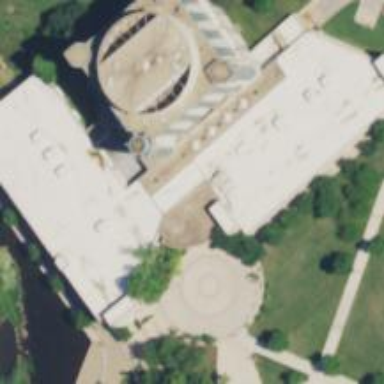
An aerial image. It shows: Library building.